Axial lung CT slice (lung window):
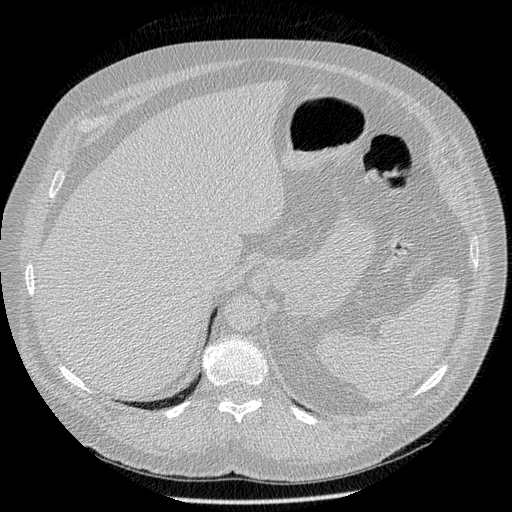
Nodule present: no